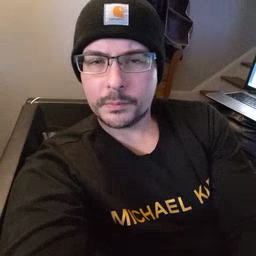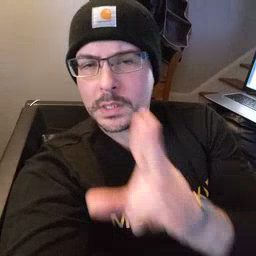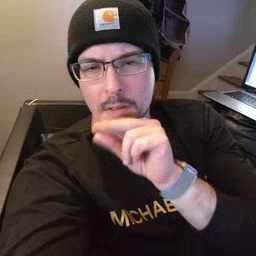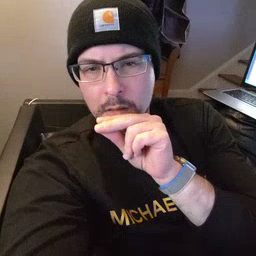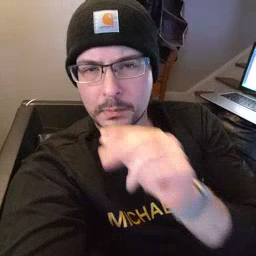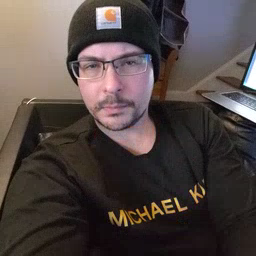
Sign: duck